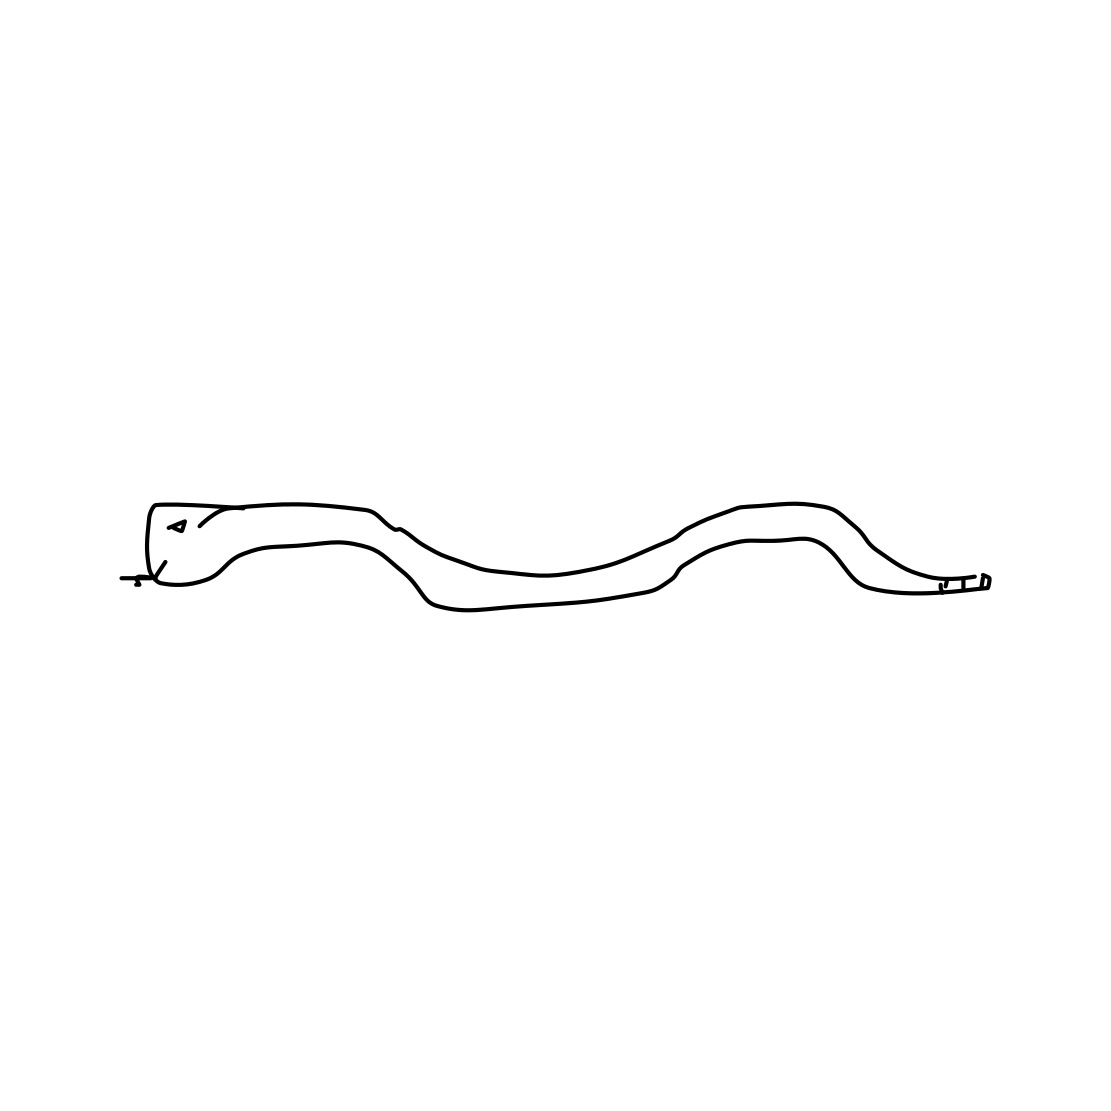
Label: snake